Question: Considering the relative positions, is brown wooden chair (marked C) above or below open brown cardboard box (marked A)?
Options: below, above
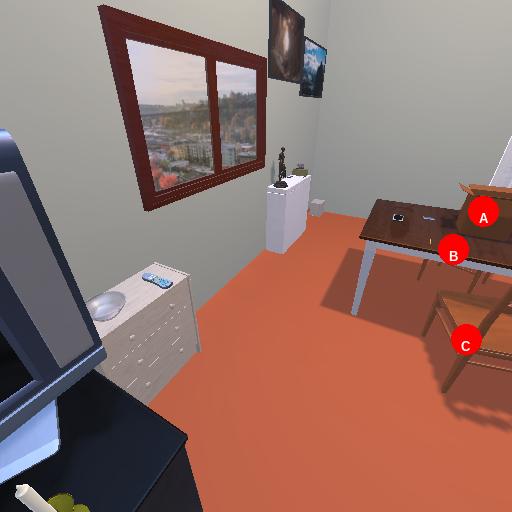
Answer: below